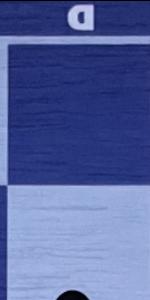
Label: Empty